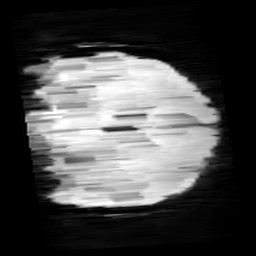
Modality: minIP
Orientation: coronal
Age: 9
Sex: male
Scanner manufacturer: siemens
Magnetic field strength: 3 T
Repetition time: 0.027 s
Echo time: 0.02 s